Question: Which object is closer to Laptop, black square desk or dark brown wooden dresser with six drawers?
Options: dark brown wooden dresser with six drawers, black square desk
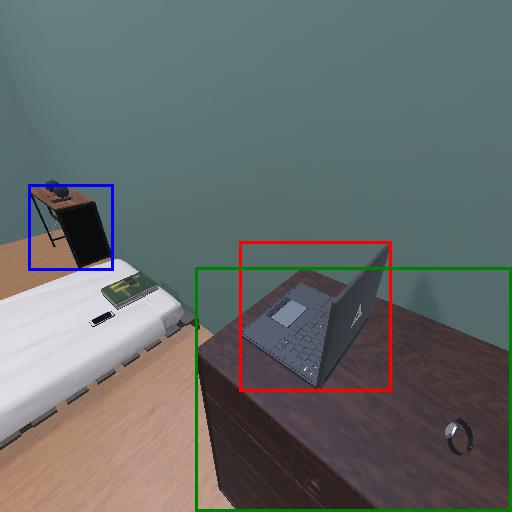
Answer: dark brown wooden dresser with six drawers